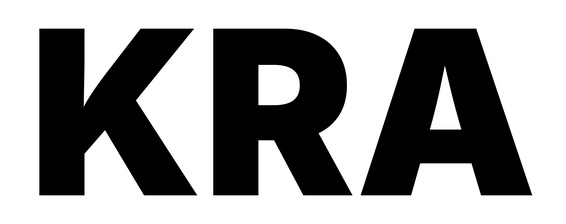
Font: Inter_Black